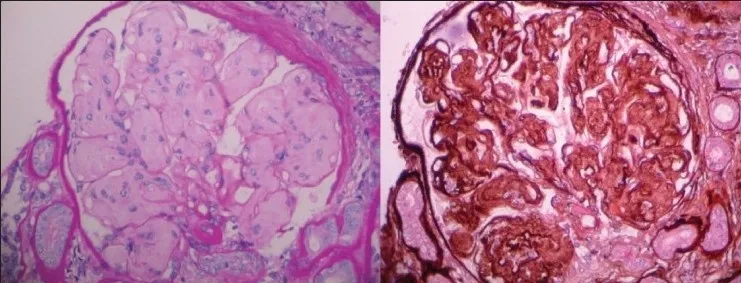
Kidney biopsy slide stained with hemotoxylin-eosin stain and periodic acid Schiff stain (PAS), viewed under 400x magnification shows an enlarged glomerulus with increased mesangial matrix and mesangial interposition with diffuse membrane thickening. Tubules and interstitium are normal.
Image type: pathology (pas)